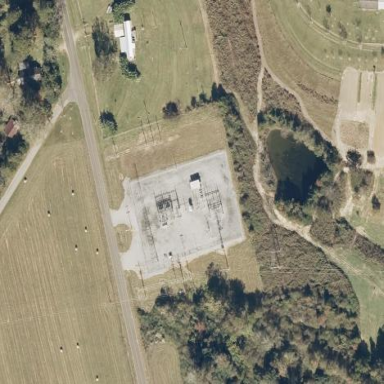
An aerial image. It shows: Distribution power substation secured by fence.